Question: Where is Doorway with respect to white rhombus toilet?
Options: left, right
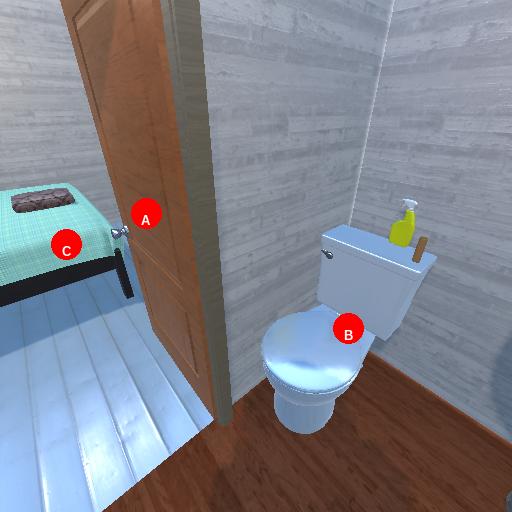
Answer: left